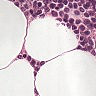
Metastatic tissue present: no